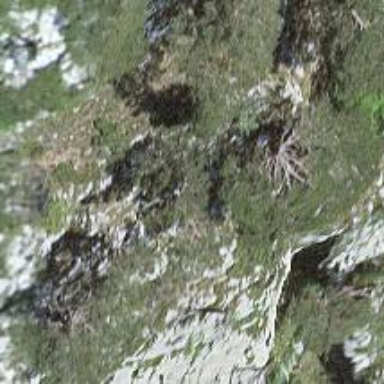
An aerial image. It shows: Natural cliff.